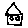
Label: house